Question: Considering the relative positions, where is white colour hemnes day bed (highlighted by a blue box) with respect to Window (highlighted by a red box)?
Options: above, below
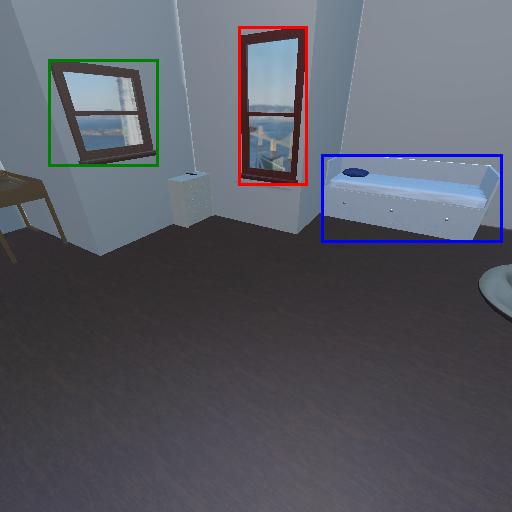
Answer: above